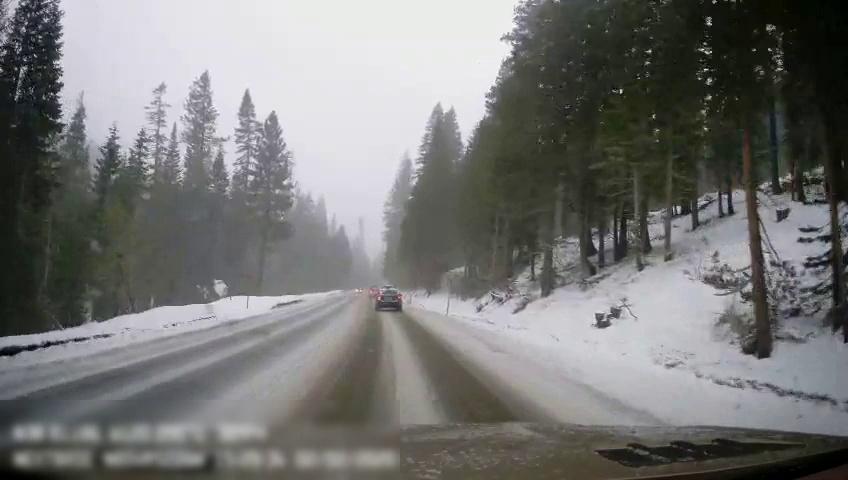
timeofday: Day
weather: Snowy
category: Drivable Space
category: Vehicles | Car
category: Vehicles | SUV